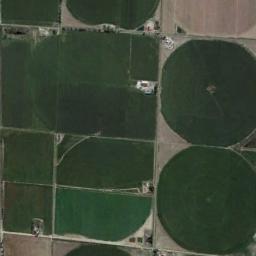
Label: circular_farmland